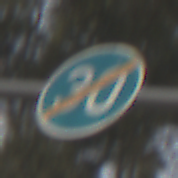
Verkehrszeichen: EndeMindestgeschwindigkeit
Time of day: SunriseSunset
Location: Outdoor (RoadRail)
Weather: PartlyCloudy
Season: NotSpecified
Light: Natural